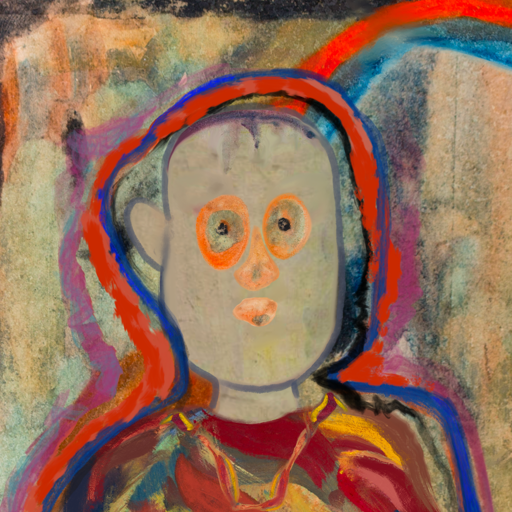
Background: Childish, Head And Neck Front: Hill_Girl, Face Front: Childish, Bust: Mother_And_Son_Son, Hair Front: Experience, Head Accessory: Blank, Second Necklace: Gypsy_Mother_1, Necklace: Blank, Baby: Blank